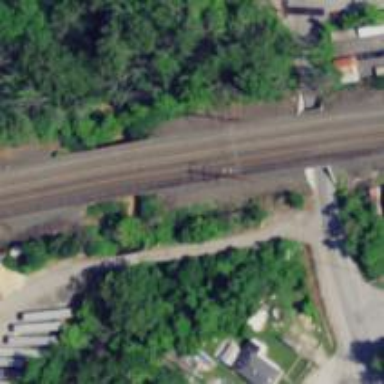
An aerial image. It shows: Bridge with electrified railway tracks featuring contact line.